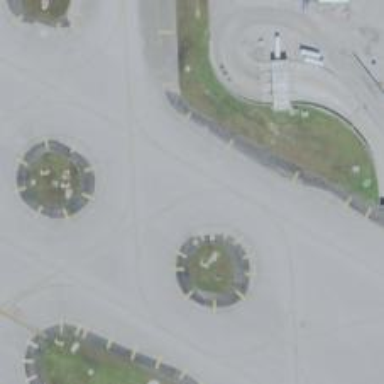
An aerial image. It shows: View of taxiway at the airport.